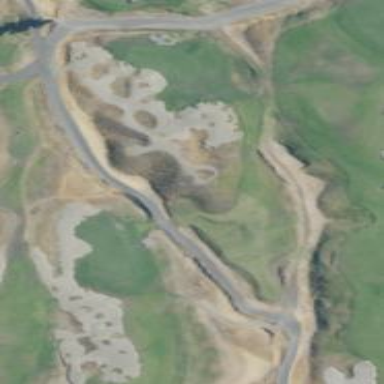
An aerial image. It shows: Sand bunker on golf course.